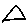
Label: triangle